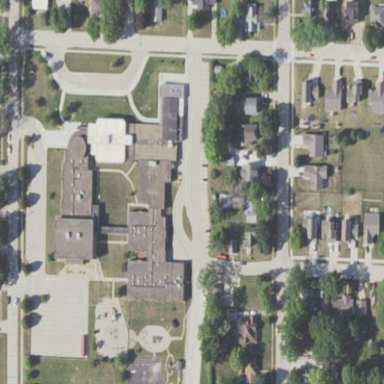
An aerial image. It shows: School.